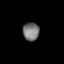
Tissue: lung
Cell type: Others
Senescence score: 0.1652
Nuclear area (px): 291
Mean DAPI intensity: 120.333